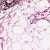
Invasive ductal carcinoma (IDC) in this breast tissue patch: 0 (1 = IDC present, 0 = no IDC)